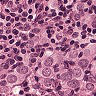
Metastatic tissue present: yes